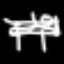
Label: bed